Question: I have a large dataset of country's scale streamflow stations ordered as it is shown in the table. My experience in R language is beginner.
"CODE" represents streamflow stations name, and
"VAL" the streaflow value in m^3/sec.
All the timeseries for each of the stations ranges from 1/1/2002 to 31/12/2012.
Data Sample

I'd like to plot a specific "CODE" from the whole timeseries to see in line plot format the whole timeseries and as a second step to see a monthly analysis for this station in boxplot format.
No colors or other ploting effects.
/edit
What I've tried till now is the following script
'''
library("gdata")
library("ggplot2")
timeseries <- read.csv("C:\Users\G\Documents\R\Projects\...\...\....csv", header = T)
summary(timeseries)
plot(timeseries$VAL ~ timeseries$CODE, col="light blue", pch = 19 , srt=45)
ggplot(table) + geom_point(aes(x= DATE[1:4017], y = VAL [1:4017]))
'''
and I took a composite boxplot for all the stations for the first plot
and the ggplot didn't worked
'''
library("gdata")
library("scales")
library("ggplot2")
timeseries<- read.csv("C:\Users\G\Documents\R\Projects\...\...\......csv", header = T)
timeseries$DATE <- as.Date(as.character( timeseries$DATE),format = "%d/%m/%Y")
ggplot(data= timeseries[timeseries$CODE == "StationA",]) + geom_point(aes(x= DATE, y = VAL)) + scale_x_date(breaks= date_breaks("1 month"))
'''
<URL>
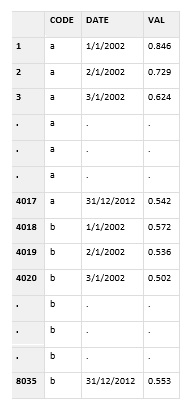
Answer: You should subset your 'data.frame' in 'data' rather than 'aes', make sure your 'DATE' variable is in the right format, and use 'scale_x_datetime()'.
'''
timeseries$DATE <- as.Date(as.character(timeseries$DATE),format = "%d/%m/%Y")
library(scales)
ggplot(data=timeseries[timeseries$CODE == "a",]) +
geom_point(aes(x= DATE, y = VAL)) +
scale_x_date(breaks= date_breaks("1 month"))
'''
You may want to change the default value for 'date_breaks()' to '"3 months"' or '"6 months"' because the axis labels are difficult to read.